Question: I have table name 'preferences' column(key,value)

I use cache in codeigniter
look this :
'''
$pref = $this->ci->db->get('preferences')->result();
$this->ci->cache->save('preferences', $pref, 30000);
'''
save cache :
'a:3:{s:4:"time";i:<PHONE>;s:3:"ttl";i:30000;s:4:"data";a:87:{i:0;O:8:"stdClass":2:{s:3:"key";s:10:"site_title";s:5:"value";s:13:"CARS Big";}i:1;O:8:"stdClass":2:{s:3:"key";s:11:"forum_title";s:5:"value";s:14:"CARS Big forum";}i:2;O:8:"stdClass":2:{s:3:"key";s:14:"forum_per_page";s:5:"value";s:2:"10";}'...
Call cache use:
'''
$data = $this->ci->cache->get('preferences');
print_r($data);
'''
output:
'''
Array(
[0] => Array
(
[key] => site_title
[value] => CARS Big
)
[1] => Array
(
[key] => forum_title
[value] => CARS Big forum
)
[2] => Array
(
[key] => forum_per_page
[value] => 10
)
[3] => Array
(
[key] => forum_section_per_page
[value] => 10
)
[4] => Array
(
[key] => forum_replies_per_page
[value] => 5
)
[5] => Array
(
[key] => forum_can_add_pictures
[value] => 1
)
[6] => Array
(
[key] => forum_can_add_poll
[value] => 1
)
[7] => Array
(
[key] => forum_can_set_time_to_close
[value] => 1
)
[8] => Array
(
[key] => forum_can_set_replies_to_close
[value] => 1
)
[9] => Array
(
[key] => forum_auto_active_topics
[value] => 1
)
[10] => Array
(
[key] => market_title
[value] => market CARS Big
)
[11] => Array
(
[key] => market_per_page
[value] => 5
)
[12] => Array
(
[key] => market_section_per_page
[value] => 3
)
)
'''
## How do I make the content of the column key is the key
## And the column value is the content
## Like this:
'''
$data['site_title']
'''
## I need $data['site_title'] to print : CARS Big
## so as to call this function
'''
function pref($key=NULL)
{
$data = $this->ci->cache->get('preferences');
return $data[$key];
}
'''
**
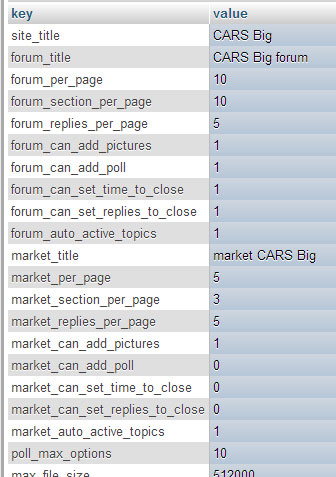
Answer: Essentially you are looking to loop the values and re-assign the keys so something like this could work:
'''
// loop through data
foreach($data as $k=>$v)
{
// unset the original array item to get rid of $data[0], $data[1], $data[2] as so forth
unset($data[$k]);
// $k is a digit (0,1,2,3,4,5,....)
// $v is the array of values so $v['key'] is 'site_title' and $v['value'] is 'CARS Big'
// so essentially we are doing $data['site_title'] = 'CARS Big'; in the line below
$data[$v['key']] = $v['value'];
}
'''